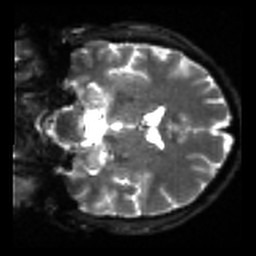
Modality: sbref
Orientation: coronal
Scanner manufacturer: siemens
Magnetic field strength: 3 T
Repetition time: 4 s
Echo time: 0.0594 s